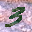
Label: 3